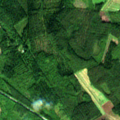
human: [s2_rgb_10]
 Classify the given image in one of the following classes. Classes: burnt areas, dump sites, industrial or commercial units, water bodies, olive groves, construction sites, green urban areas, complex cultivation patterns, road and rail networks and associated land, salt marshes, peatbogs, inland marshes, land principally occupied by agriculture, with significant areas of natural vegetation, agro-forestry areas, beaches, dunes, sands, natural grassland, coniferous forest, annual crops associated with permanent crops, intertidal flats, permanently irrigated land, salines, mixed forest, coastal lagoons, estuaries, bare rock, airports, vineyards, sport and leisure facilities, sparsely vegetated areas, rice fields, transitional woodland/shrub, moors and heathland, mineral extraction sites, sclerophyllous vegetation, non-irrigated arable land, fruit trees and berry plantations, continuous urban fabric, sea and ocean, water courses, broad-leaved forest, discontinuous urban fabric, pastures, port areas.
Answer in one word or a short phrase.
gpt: land principally occupied by agriculture, with significant areas of natural vegetation, mixed forest, transitional woodland/shrub